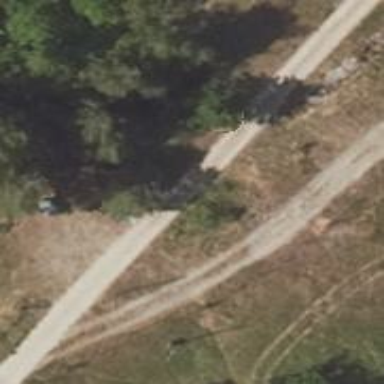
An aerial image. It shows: Track with grade1 tracktype.